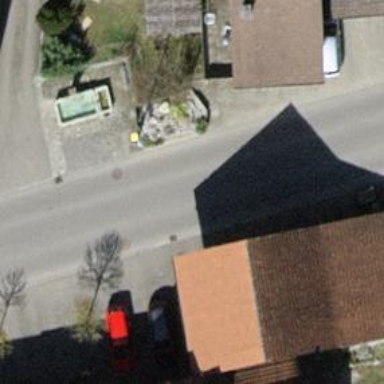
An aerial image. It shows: Bus stop with platform for public transport.